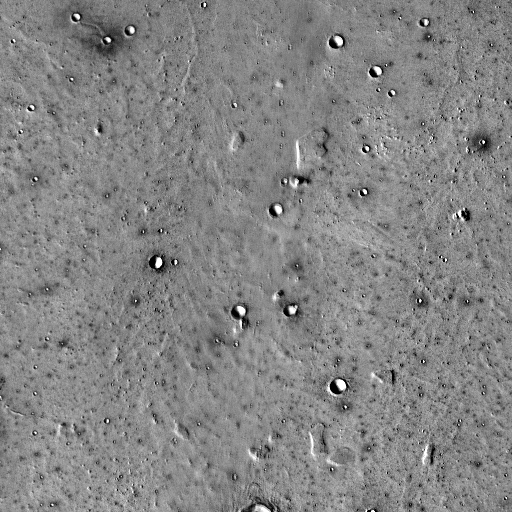
Crater classes present: Background, Other